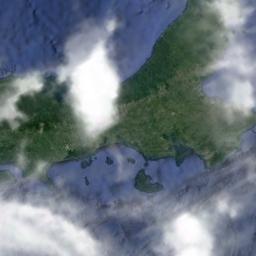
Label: cloud